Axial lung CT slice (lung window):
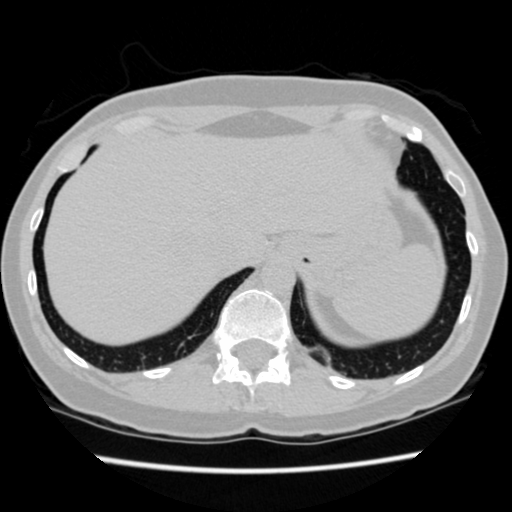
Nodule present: no